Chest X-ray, PA view. Patient: 29 years old, sex F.
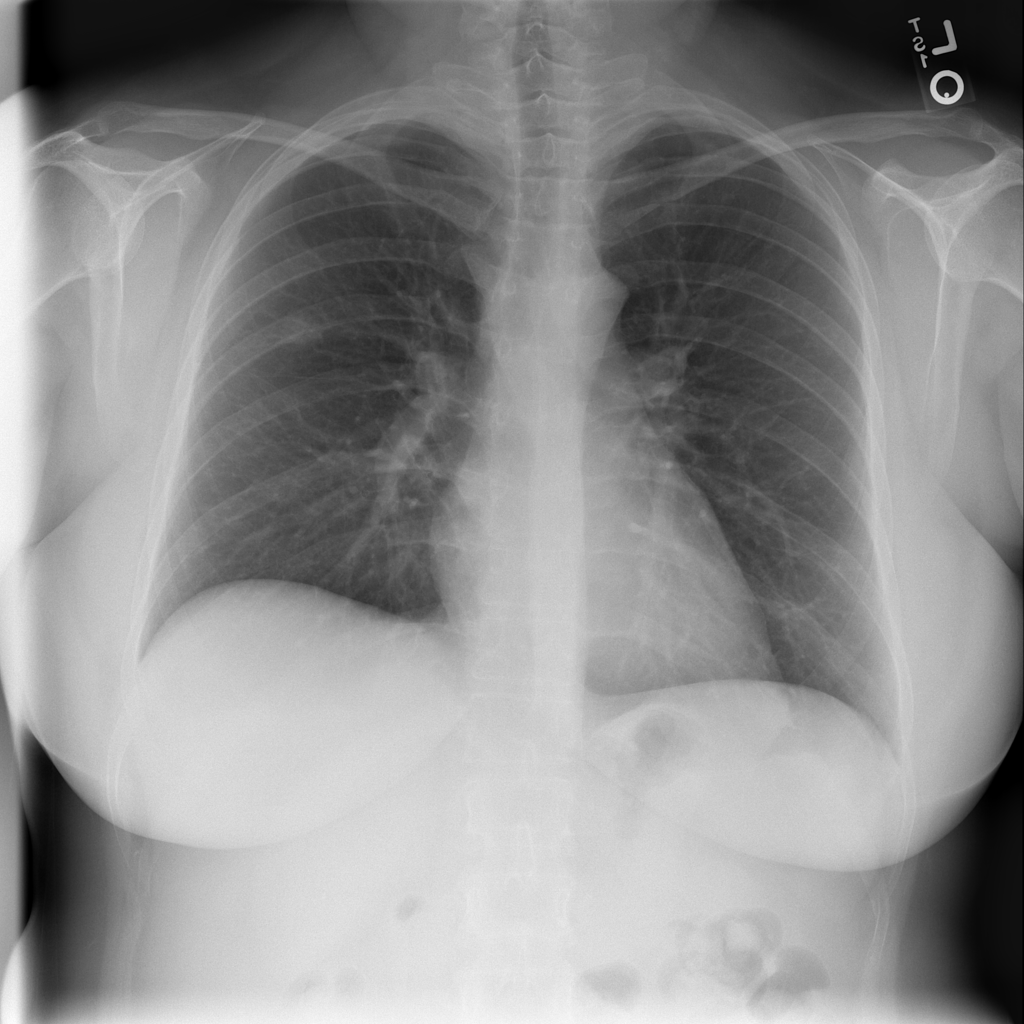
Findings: No Finding